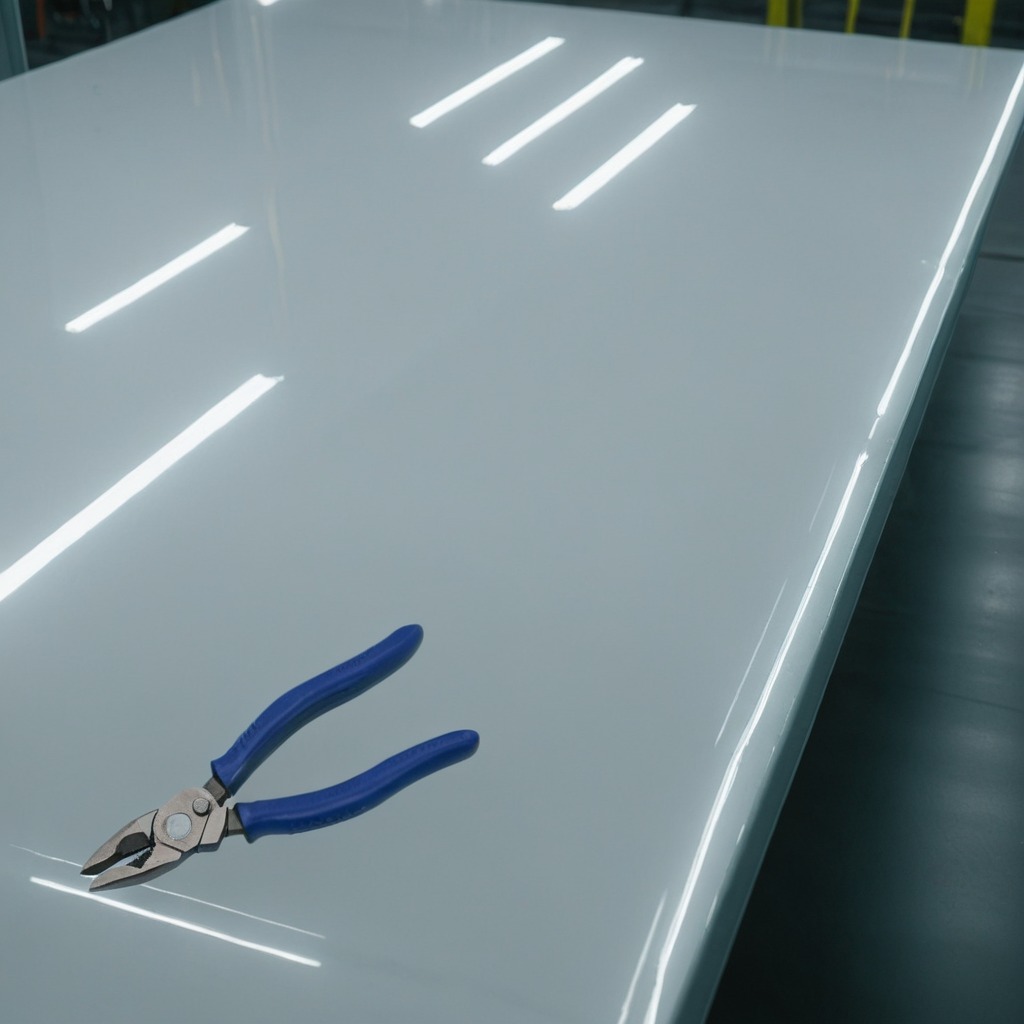
A plier is lying on a table in a ship maintenance bay.